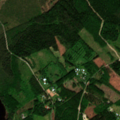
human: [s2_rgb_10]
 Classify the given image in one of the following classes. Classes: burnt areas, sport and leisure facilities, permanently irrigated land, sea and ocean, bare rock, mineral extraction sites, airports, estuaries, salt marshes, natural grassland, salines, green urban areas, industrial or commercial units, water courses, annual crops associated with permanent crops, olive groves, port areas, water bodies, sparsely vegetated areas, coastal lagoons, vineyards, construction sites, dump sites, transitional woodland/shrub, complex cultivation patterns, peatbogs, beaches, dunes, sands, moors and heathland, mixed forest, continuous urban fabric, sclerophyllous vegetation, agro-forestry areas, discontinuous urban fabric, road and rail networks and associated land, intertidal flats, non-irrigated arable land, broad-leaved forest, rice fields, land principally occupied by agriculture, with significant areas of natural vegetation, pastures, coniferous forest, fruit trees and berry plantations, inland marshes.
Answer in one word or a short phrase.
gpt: broad-leaved forest, coniferous forest, mixed forest, transitional woodland/shrub, water bodies